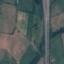
Land use / land cover: Highway